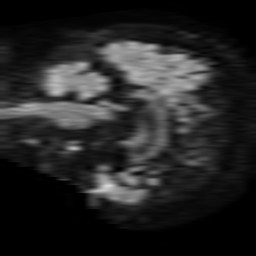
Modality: TRACE
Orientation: sagittal
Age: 52
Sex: female
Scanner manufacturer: philips
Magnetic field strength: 1.5 T
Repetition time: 3.395 s
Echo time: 0.06922 s